Question: I guess you have all tried "Google Places" in Maps.
This is a list of POI close to you.
I really would like to do the same feature in my application with a list of GPS coordinates, but that seem really complicated.
Making the listview with the distance and the little arrow is very easy, but I cannot understand how to update this list and the arrow everytime the user move his phone.
For now I have a static listview.

I would like to know if someone succeed to create such a listview.
Thank a lot for any information.
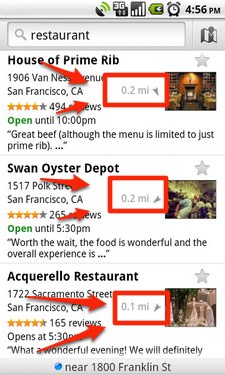
Answer: There are a few options for what you're trying to achieve. Personally, I'd recommend implementing your own Adapter (most likely in this case by extending SimpleCursorAdapter) and encapsulating the updates to distance text and compass heading rotation within that.
To help with resource management, you probably want to create a SensorListener and LocationListener within the Activity that will host the ListView. Whenever you receive an update call your self-rolled 'updateCompassAndLocation' method from within your Adapter class.
From within that method you have two options. Either iterate over each of the items that make up the data collection being represented and modify the compass graphic and distance text, or simply record the current location and heading as variables within the class, and call 'notifyDataSetChanged' to force the adapter to update the views itself within the 'getView' method. In either case (especially the latter), you'll need to set the distance text and heading compass values within getView.
'''
@Override
public View getView(int position, View convertView, ViewGroup parent) {
LinearLayout myView;
MyPOI item = getItem(position);
Location poiLocation = item.getLocation;
int compassHeading = // Calculate heading relative to current heading
float distance = // Calculate distance to POI
if (convertView == null) {
myView = new LinearLayout(getContext());
String inflater = Context.LAYOUT_INFLATER_SERVICE;
LayoutInflater vi = (LayoutInflater)getContext().getSystemService(inflater);
vi.inflate(resource, myView, true);
} else {
trainView = (LinearLayout) convertView;
}
TextView distanceView = (TextView)trainView.findViewById(R.id.distance);
ImageView compassView = (ImageView)trainView.findViewById(R.id.compass);
distanceView.setText(String.valueOf(distance);
compassView.setImageLevel(compassHeading);
}
'''